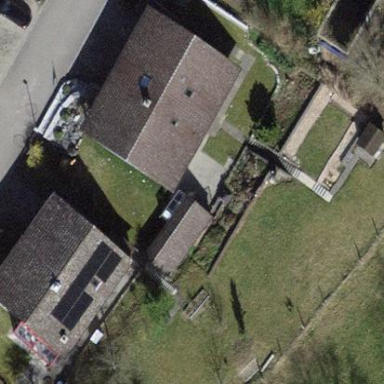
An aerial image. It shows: Simple house.